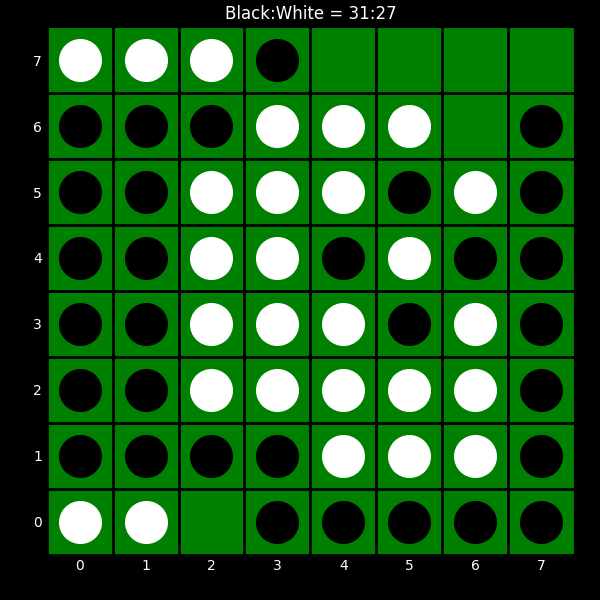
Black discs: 31
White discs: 27